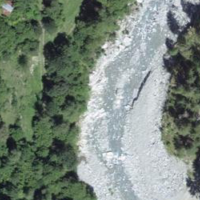
EUNIS habitat code: 24
Species observed at this site:
Rhagonycha fulva
Bombus lucorum
Melanargia galathea
Stauroderus scalaris
Scotopteryx chenopodiata
Maniola jurtina
Anastrangalia dubia